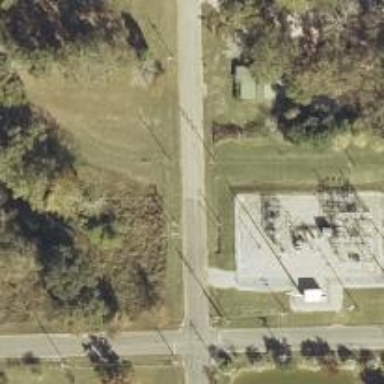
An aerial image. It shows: Power pole.